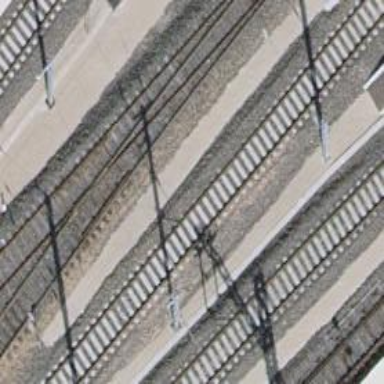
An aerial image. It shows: Railway with electrified contact lines.